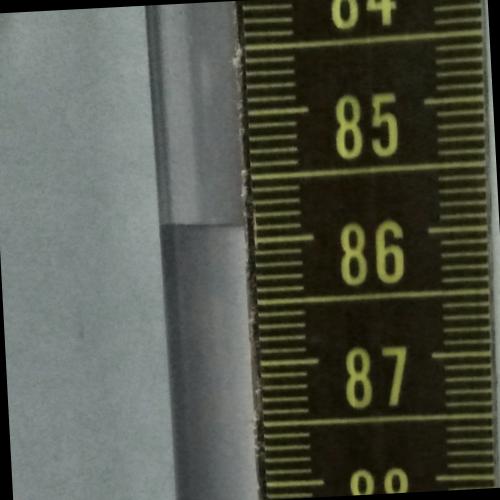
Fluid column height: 85.9 cm